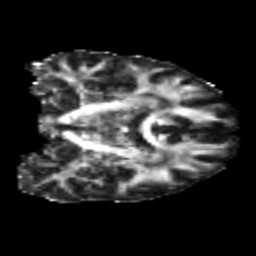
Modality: FA
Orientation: coronal
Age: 22
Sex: female
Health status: healthy
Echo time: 0.074 s